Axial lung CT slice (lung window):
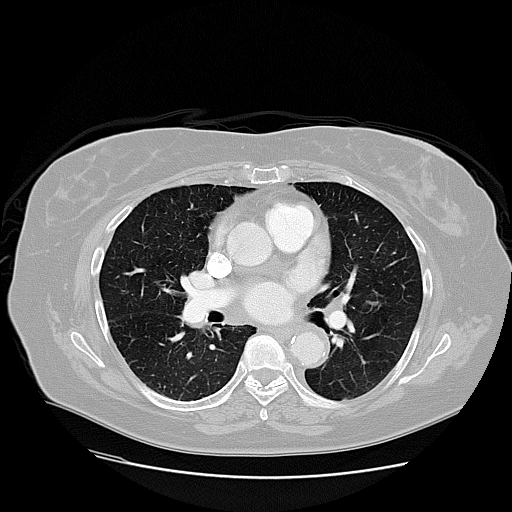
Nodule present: no